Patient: sex M, age 79
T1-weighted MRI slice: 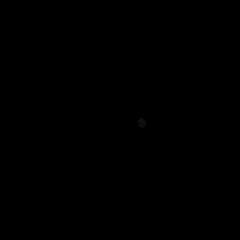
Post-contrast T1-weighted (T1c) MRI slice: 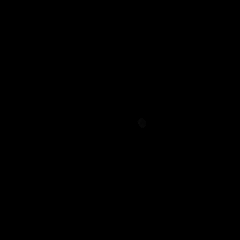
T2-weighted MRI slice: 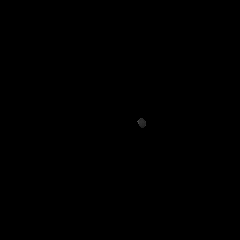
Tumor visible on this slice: no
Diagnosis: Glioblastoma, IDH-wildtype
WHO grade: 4